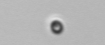
Label: nanoplankton_mix